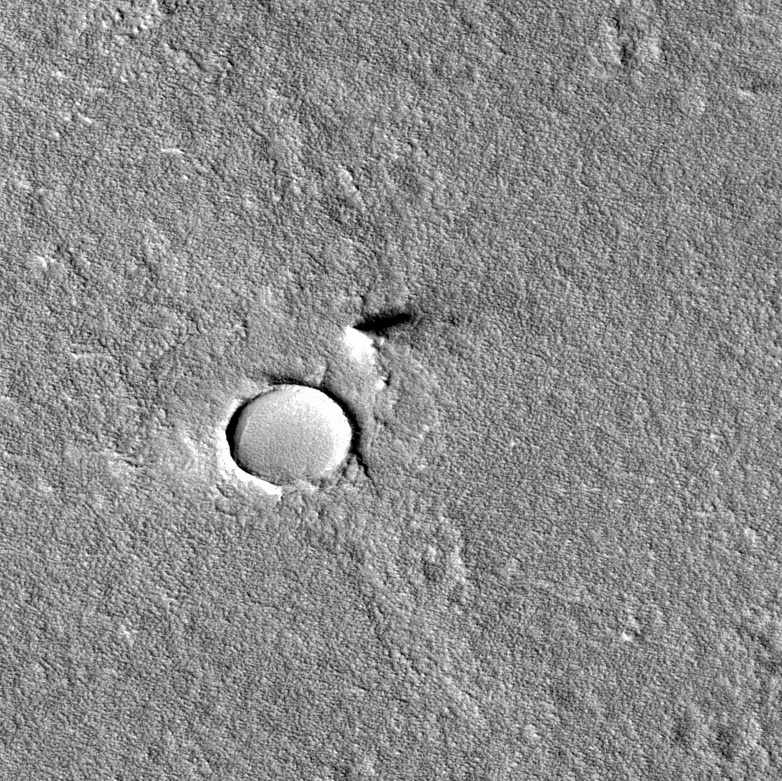
Label: dustdevil